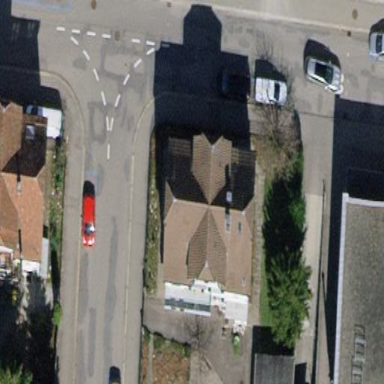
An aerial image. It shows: Half-hipped roof shape on the apartments building.